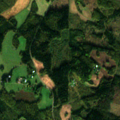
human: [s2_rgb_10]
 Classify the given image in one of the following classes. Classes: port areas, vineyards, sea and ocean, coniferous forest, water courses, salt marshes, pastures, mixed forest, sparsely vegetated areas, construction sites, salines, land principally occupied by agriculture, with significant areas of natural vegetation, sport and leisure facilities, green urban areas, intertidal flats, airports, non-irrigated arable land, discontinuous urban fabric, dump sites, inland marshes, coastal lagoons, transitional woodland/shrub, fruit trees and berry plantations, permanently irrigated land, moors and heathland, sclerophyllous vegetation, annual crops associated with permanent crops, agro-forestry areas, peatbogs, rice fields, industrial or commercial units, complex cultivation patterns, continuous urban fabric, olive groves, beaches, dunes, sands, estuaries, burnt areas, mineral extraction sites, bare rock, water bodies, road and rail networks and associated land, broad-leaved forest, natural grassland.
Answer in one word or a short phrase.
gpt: land principally occupied by agriculture, with significant areas of natural vegetation, mixed forest